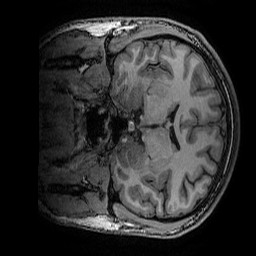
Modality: T1w
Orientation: coronal
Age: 21
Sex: male
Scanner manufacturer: ge
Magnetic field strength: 3 T
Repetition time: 0.007 s
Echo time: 0.00342 s